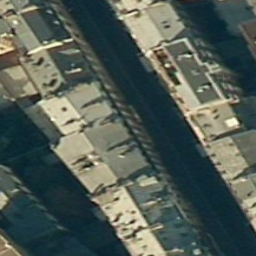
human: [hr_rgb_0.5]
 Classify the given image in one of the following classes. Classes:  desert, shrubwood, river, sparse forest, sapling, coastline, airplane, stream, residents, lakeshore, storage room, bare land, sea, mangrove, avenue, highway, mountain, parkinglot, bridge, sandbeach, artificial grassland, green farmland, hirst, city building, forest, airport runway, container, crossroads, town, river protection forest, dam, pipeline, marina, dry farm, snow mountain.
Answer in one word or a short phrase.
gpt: city building